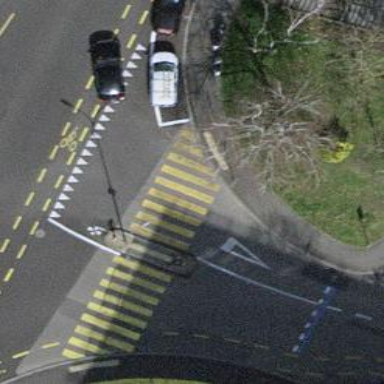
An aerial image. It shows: Uncontrolled road crossing with pedestrian island.